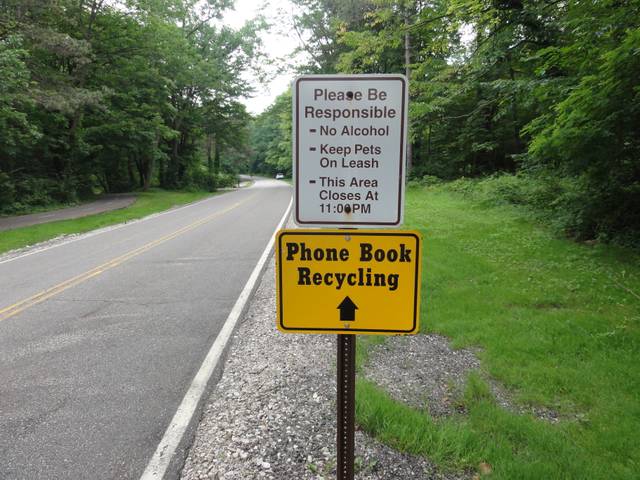
Region: United States
Coordinates: 41.413, -81.441